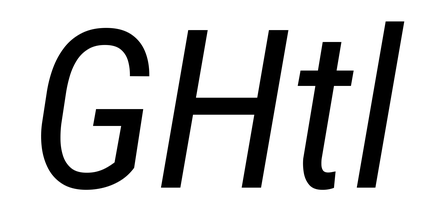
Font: Roboto-Italic_Condensed_Italic